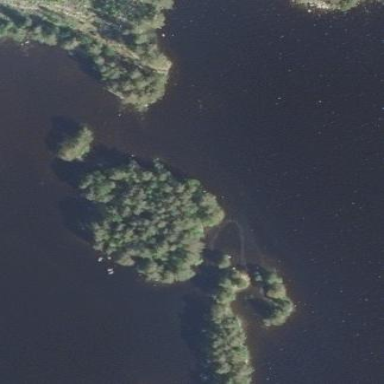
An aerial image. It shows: Islet.